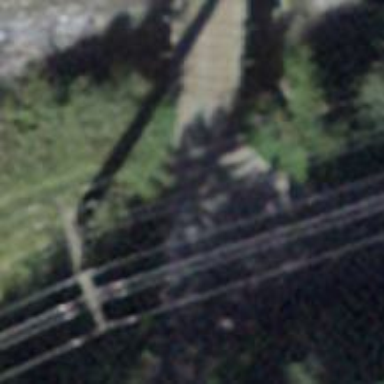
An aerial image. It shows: Track road with grade1 bridge.